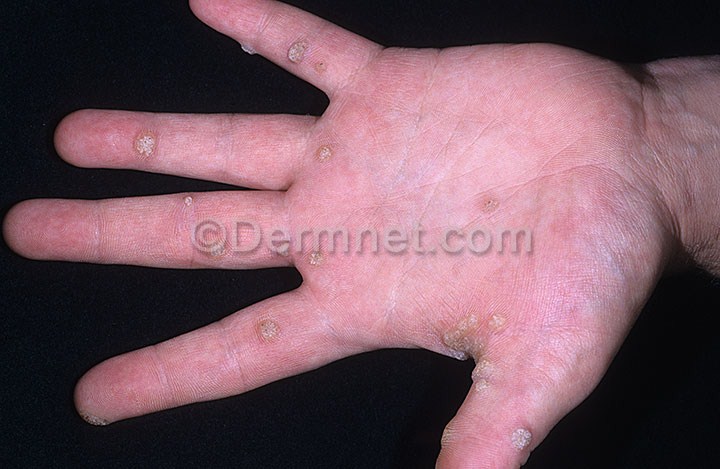
Disease: Warts Molluscum and other Viral Infections